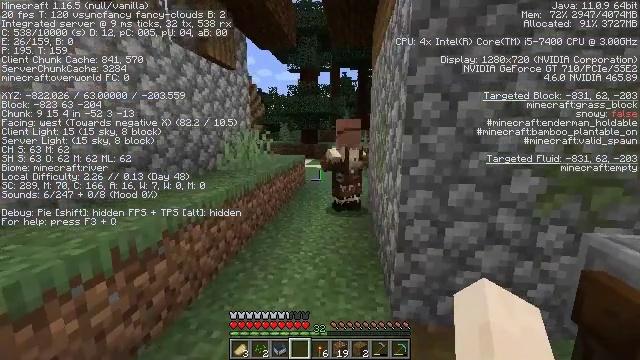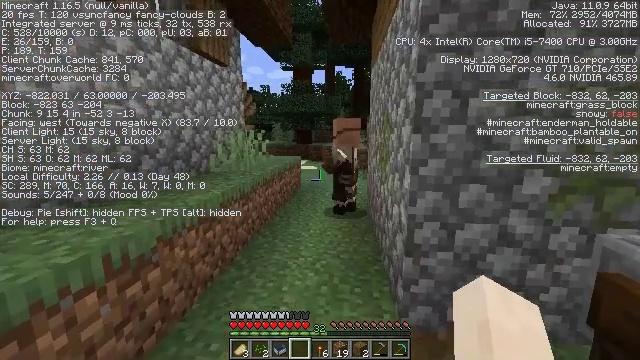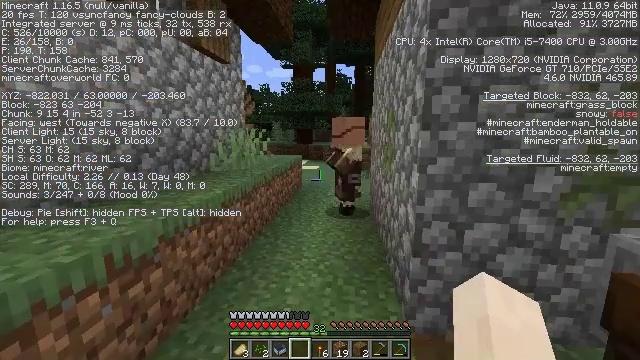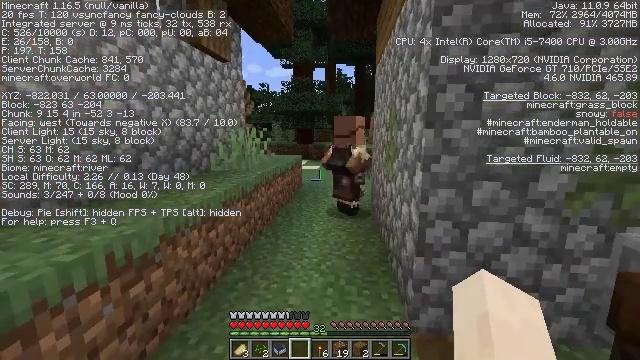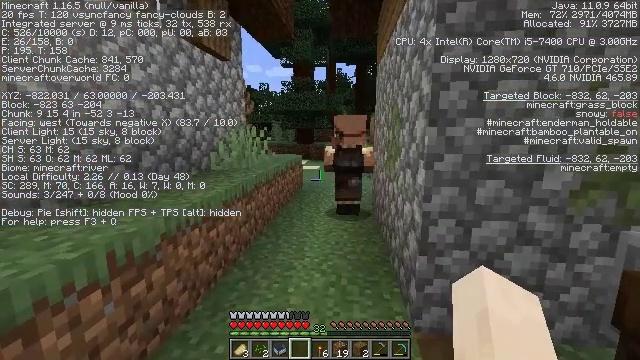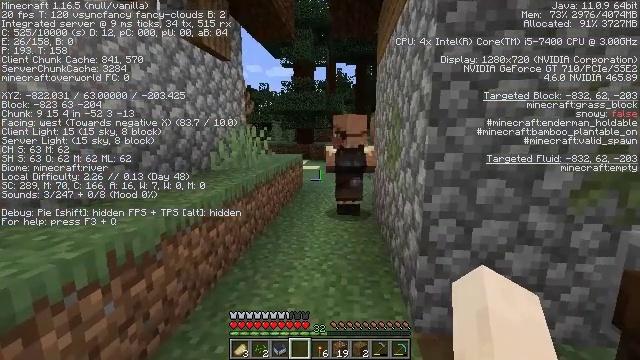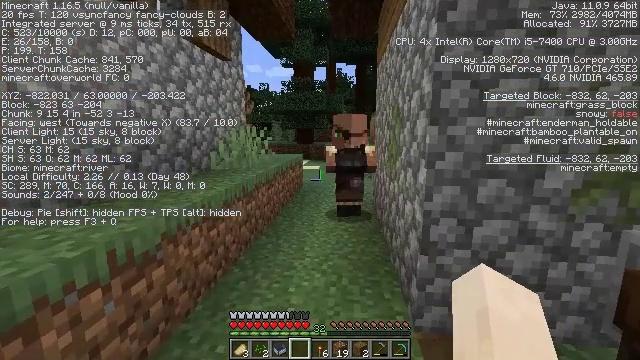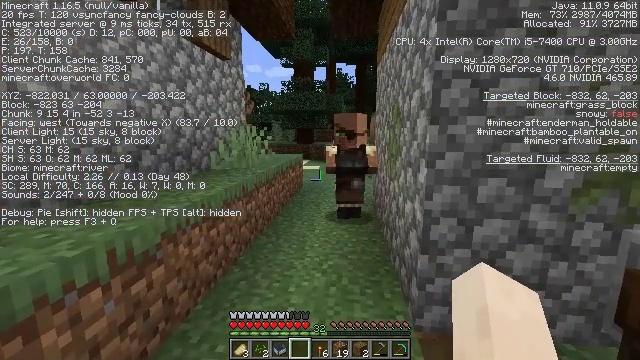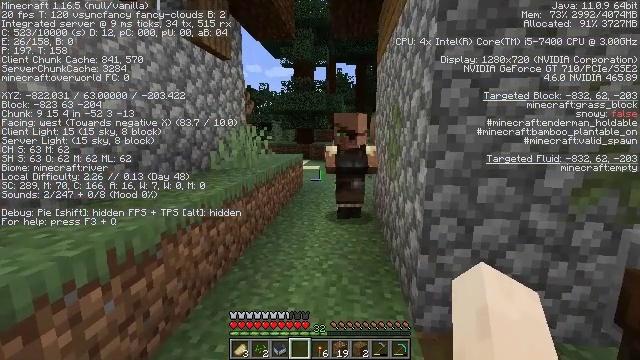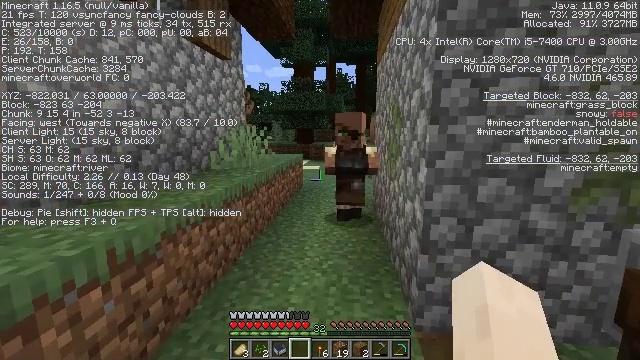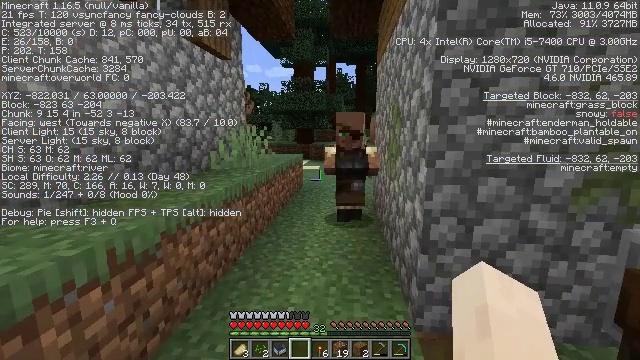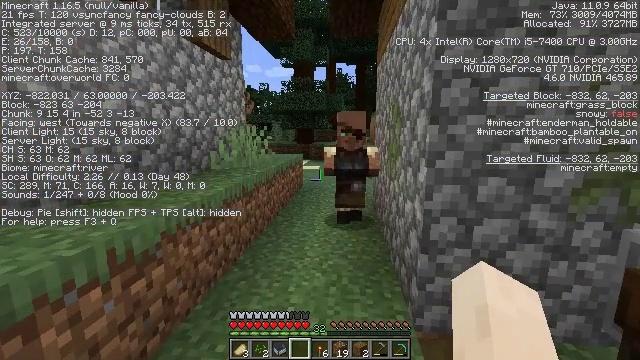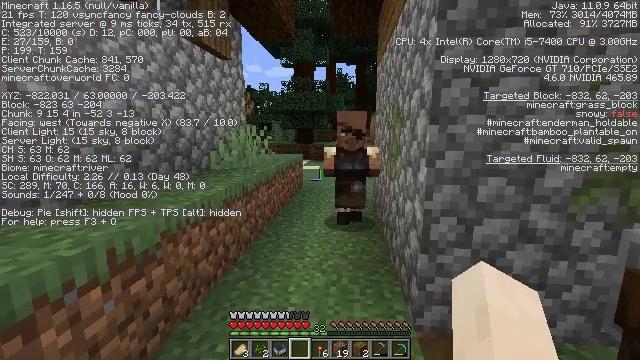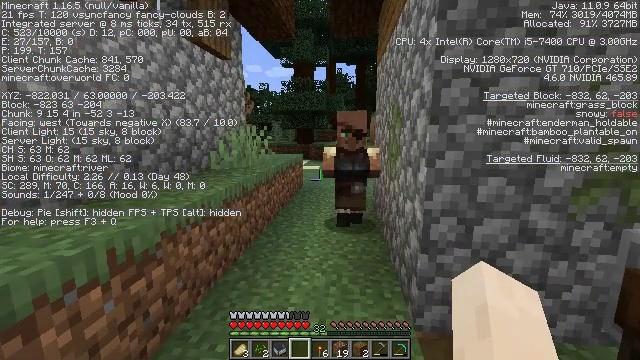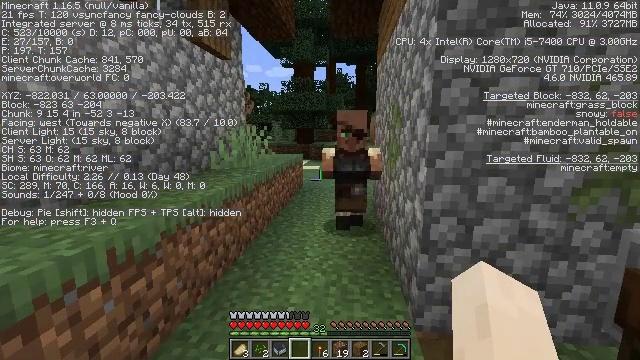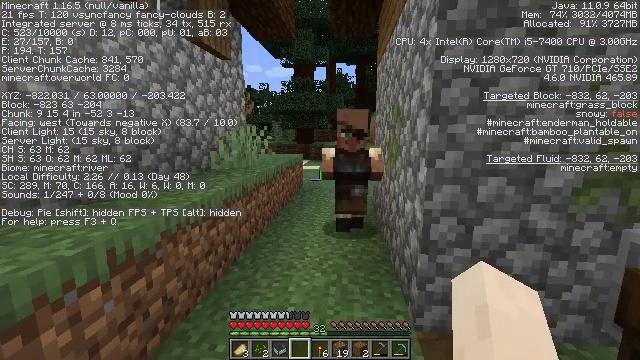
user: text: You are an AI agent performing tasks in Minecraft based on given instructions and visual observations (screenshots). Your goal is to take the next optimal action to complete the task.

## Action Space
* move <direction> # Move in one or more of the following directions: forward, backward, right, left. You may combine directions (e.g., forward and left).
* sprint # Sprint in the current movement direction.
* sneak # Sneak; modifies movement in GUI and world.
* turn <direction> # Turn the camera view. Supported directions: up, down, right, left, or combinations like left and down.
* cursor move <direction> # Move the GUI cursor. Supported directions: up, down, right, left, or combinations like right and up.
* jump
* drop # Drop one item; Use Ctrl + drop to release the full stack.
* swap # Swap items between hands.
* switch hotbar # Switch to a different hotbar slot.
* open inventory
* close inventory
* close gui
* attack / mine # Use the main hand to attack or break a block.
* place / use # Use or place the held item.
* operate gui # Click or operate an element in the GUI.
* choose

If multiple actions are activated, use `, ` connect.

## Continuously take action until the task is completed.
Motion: motion action
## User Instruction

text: Remove the grindstone from its place.
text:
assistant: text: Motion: turn right
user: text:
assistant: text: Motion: no_op
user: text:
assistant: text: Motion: no_op
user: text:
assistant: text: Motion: no_op
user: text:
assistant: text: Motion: no_op
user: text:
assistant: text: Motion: no_op
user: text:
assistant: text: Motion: no_op
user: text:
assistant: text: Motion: no_op
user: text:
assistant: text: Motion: no_op
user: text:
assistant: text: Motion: no_op
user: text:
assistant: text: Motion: no_op
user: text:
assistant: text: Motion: no_op
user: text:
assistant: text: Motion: no_op
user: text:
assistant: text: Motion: no_op
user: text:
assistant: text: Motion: no_op
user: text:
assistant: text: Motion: no_op
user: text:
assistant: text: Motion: no_op
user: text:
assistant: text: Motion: no_op
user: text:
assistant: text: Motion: no_op
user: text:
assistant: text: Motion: no_op
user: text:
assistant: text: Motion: no_op
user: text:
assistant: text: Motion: no_op
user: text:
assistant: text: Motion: no_op
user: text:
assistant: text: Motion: no_op
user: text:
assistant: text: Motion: no_op
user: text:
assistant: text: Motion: no_op
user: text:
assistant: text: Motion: no_op
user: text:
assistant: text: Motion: no_op
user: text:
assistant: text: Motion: no_op
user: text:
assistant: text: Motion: no_op